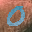
Label: 0